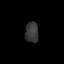
Tissue: lung
Cell type: Epithelial cells
Senescence score: 0.2067
Nuclear area (px): 273
Mean DAPI intensity: 55.231